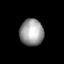
Tissue: skin
Cell type: Fibroblasts
Senescence score: 0.7587
Nuclear area (px): 617
Mean DAPI intensity: 156.404